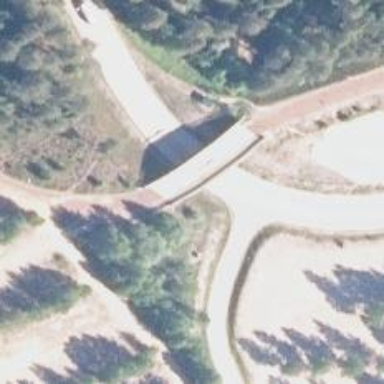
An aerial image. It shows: Track road that crosses over bridge designed for Nordic skiing. The ski trail is groomed for classic and skating techniques.